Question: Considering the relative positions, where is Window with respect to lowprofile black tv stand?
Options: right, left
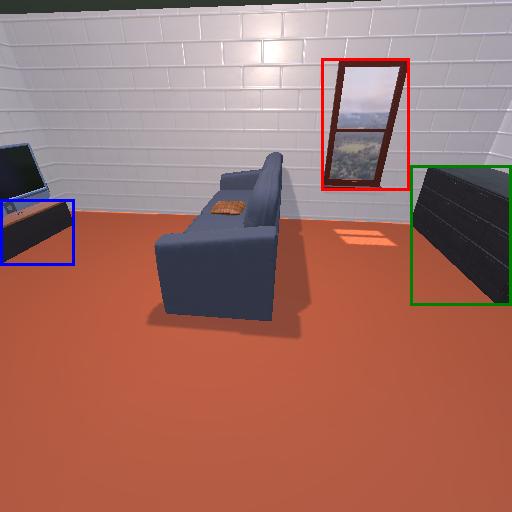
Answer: right